Question: When I open a POM file and click on the "Dependency Hierarchy" tab at the bottom, it gives me the error, "Project read error". It works with other projects in the same workspace, just not with this one. Any ideas?

In response to @Yhn's answer.
1. Running the compile and package phases outside of Eclipse from the command-line work as expected. It compiles the application and builds the final WAR file.
2. Eclipse is indeed pointing to the default location of the Maven settings.xml file, so it should be aware of the custom repositories that are defined in it (my company has its own Maven repository).
3. I can open and edit the POM file from Eclipse, so it must have read/write permissions to the file.
4. The project is not configured in Eclipse as a Maven project, so I cannot run the package phase from Eclipse (I can only run it from the command-line).
I wonder if it has anything to do with the fact that I was having trouble building the project with Maven 3 because apparently some of the transitive dependencies are configured for Maven 1, which <URL>. I can build the project with Maven 2, but I still get messages such as the following:
'''
Downloading: http://dist.codehaus.org/mule/dependencies/maven2/org/codehaus/xfie/bcprov-jdk14/133/bcprov-jdk14-133.pom
[INFO] Unable to find resource 'org.codehaus.xfire:bcprov-jdk14:pom:133' in repsitory mule (http://dist.codehaus.org/mule/dependencies/maven2)
'''
It must be able to find these dependences however, because it downloaded the JARs just fine and can build the application. It seems like the problem is that the dependencies don't have POM files associated with them, which is maybe why they cannot be used with Maven 3. This might also be why I cannot view the Dependency Hierarchy in Eclipse.
I converted the project to a Maven project by going to "Configure > Convert to Maven Project". When I open the POM file, I see the error:
'ArtifactDescriptorException: Failed to read artifact descriptor for woodstox:wst (Click for 140 more)'
(woodstox:wst is another transitive dependency of the project). An error appears in the "Markers" view for seemingly every depedency and transitive dependency in my project. However, I can successfully build the project by doing a "Run As > Maven build". ( This might be because this project has no Java source code, but the JARs of the dependencies correctly appear in the final WAR.) The Dependency Hierarchy still gives the same error--"Project read error".
About the "Unable to find resource" messages--but this only appears for a handful of transitive dependencies. The project has many more transitive dependencies, but these messages do not appear for them. It seems like, because the dependencies do not have POM files, that Maven tries to search for them every time the project is built. Is this normal not to have POMs??
How might I go about getting a repo manager? Is this something that would have to be installed on the company's Maven repository or can you install it on your own workstation?
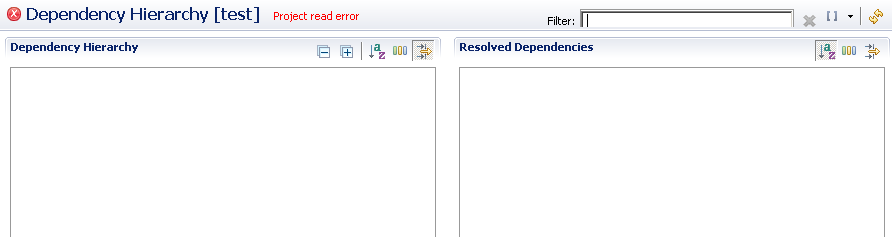
Answer: I had this problem with some non-maven jars that I needed to include in my maven project. I put the jars in my local repository using this maven command:
'''
mvn install:install-file -Dfile=/test/gov.nist.xccdf-1.2.jar -DgroupId=gov.nist -DartifactId=xccdf -Dpackaging=jar -Dversion=1.2
'''
Then I referred to them as dependencies in my pom.xml:
'''
<dependency>
<groupId>gov.nist</groupId>
<artifactId>xccdf</artifactId>
<version>1.2</version>
<type>jar</type>
<scope>compile</scope>
</dependency>
'''
This worked fine for a while, but I must have upgraded something in eclipse, and I started getting the error you describe.
'''
mvn -DgeneratePom=true install:install-file -Dfile=/test/gov.nist.xccdf-1.2.jar -DgroupId=gov.nist -DartifactId=xccdf -Dpackaging=jar -Dversion=1.2
'''
The command will cause a pom to be generated in the same directory (within your local repo) where the jar is placed.
In recent versions of eclipse maven support, the maven build is still done with maven 2 (if you right-click your pom.xml, choose run as mvn package for example). The dependency analysis is now done with an embedded maven 3 plugin, which doesn't like a dependency that has no pom.xml.